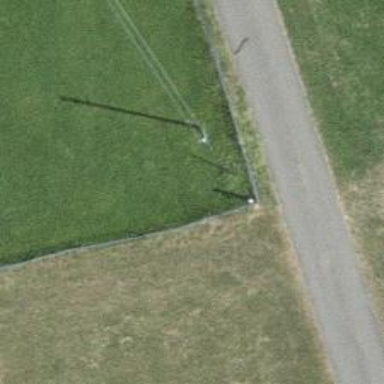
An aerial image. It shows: Minor power line.